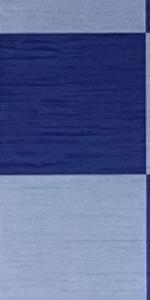
Label: Empty